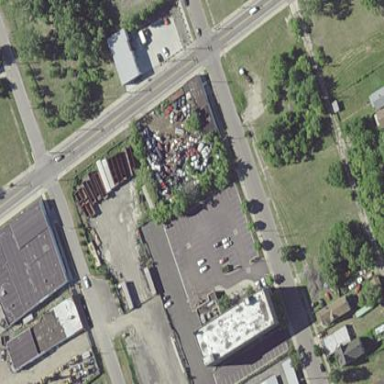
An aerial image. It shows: Industrial area designated as scrap yard.